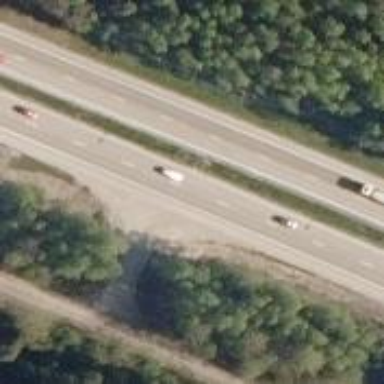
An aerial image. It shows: Asphalt motorway.